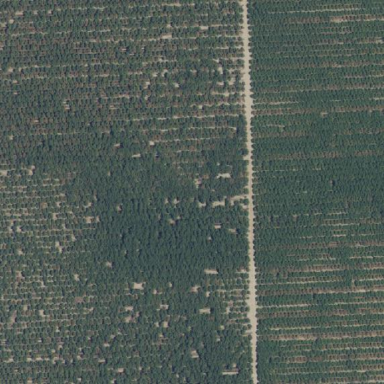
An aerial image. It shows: Almond orchard with rows of almond trees.